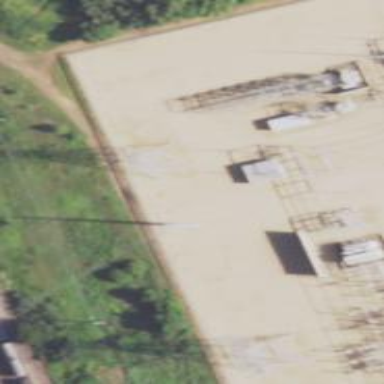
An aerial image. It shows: Lattice structure tower used for power transmission.